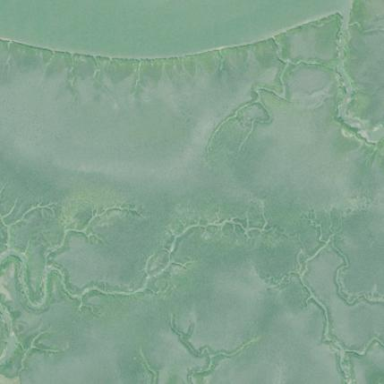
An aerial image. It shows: Saltmarsh wetland with tidal influence.